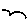
Label: bird